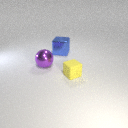
large purple metal sphere behind small yellow rubber cube